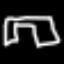
Label: pants